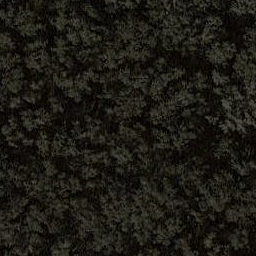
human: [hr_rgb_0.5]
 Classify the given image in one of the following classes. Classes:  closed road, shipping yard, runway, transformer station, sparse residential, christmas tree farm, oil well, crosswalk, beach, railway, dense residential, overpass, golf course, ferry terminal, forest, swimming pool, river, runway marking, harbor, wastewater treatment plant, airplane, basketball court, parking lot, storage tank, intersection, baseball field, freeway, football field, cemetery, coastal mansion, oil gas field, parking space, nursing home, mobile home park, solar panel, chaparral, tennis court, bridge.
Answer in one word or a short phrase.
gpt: forest